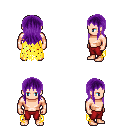
a pixel art fantasy rpg character, male body template, human, light skin, yellow tattered cape, red pants, purple unkempt hairstyle, four views (front, back, left, right), 2x2 character sprite sheet, small pixel art, hard edges, no anti-aliasing